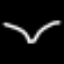
Label: pants